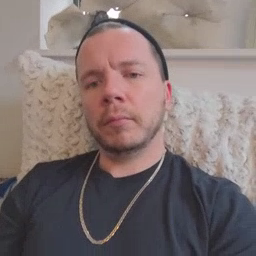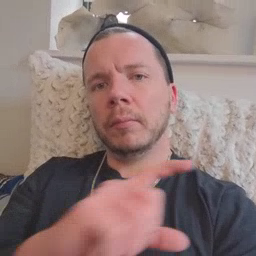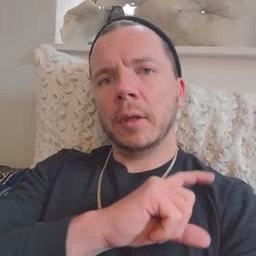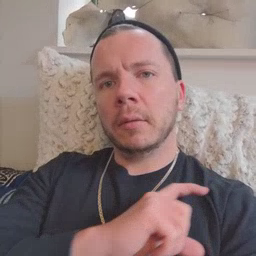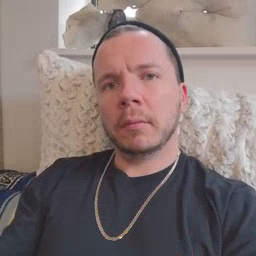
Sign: police